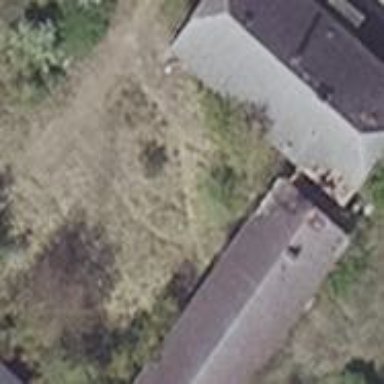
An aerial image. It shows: Detached building with hipped roof.